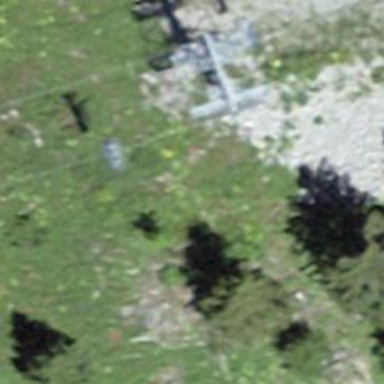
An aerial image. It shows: Pylon used for aerialway.